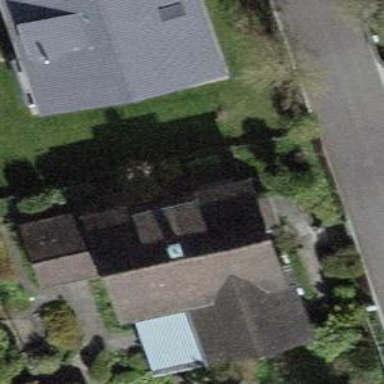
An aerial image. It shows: Building with tile roof.